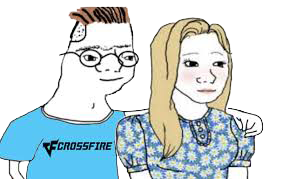
Label: 5_Trad_Wife